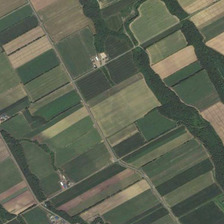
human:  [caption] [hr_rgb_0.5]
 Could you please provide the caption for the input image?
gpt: many pieces of farmlands are together .

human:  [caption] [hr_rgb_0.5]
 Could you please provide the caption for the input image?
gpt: many pieces of farmlands are together .

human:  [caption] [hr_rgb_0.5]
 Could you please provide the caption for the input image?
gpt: many pieces of farmlands are together .

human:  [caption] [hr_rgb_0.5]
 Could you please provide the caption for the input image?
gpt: many pieces of farmlands are together .

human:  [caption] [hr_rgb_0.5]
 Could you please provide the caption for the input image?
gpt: many pieces of farmlands are together .